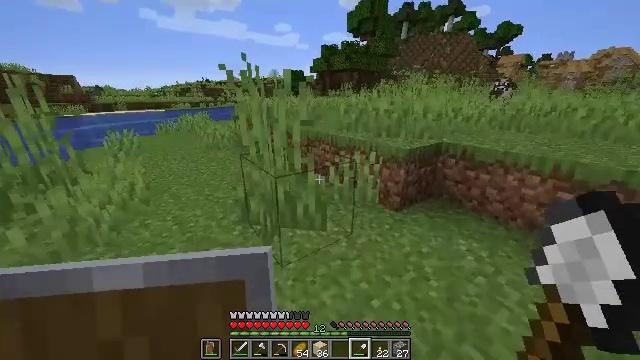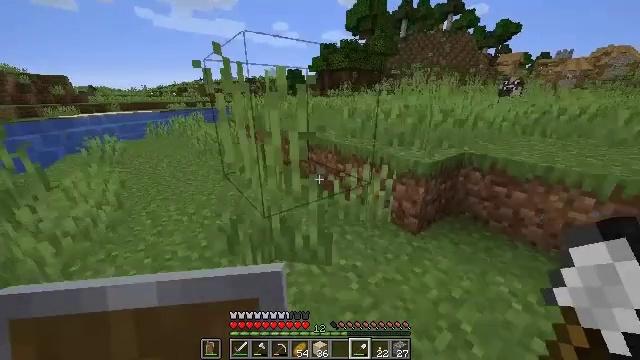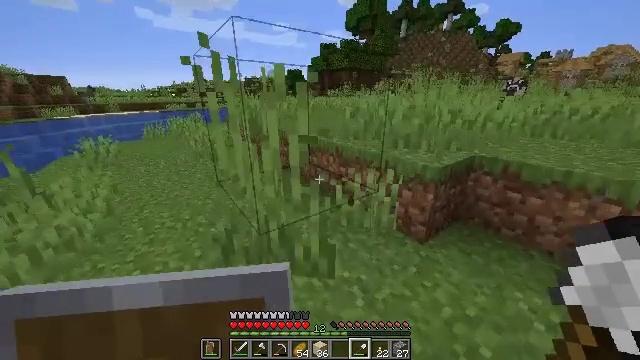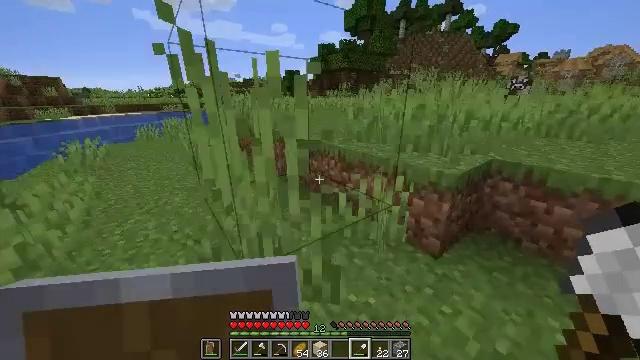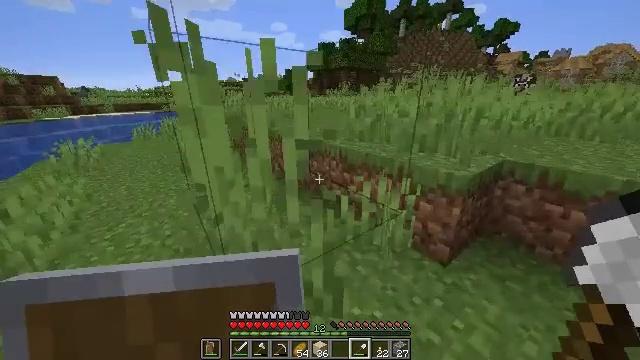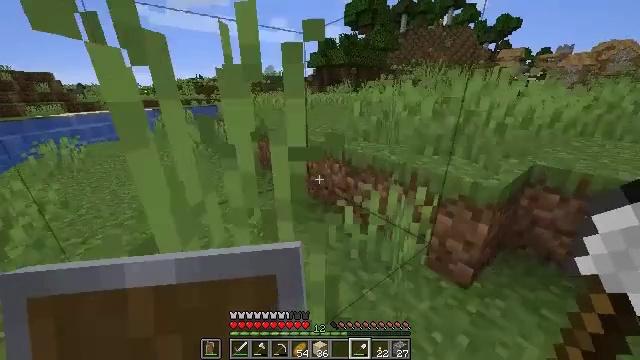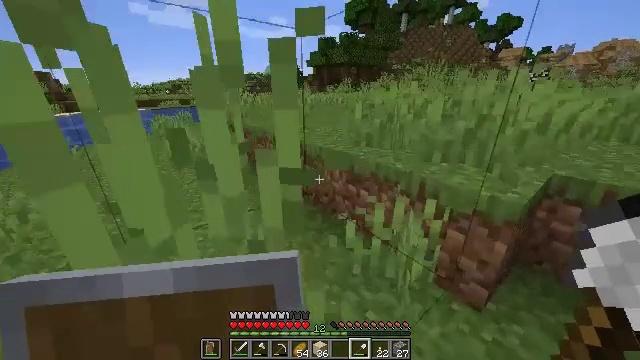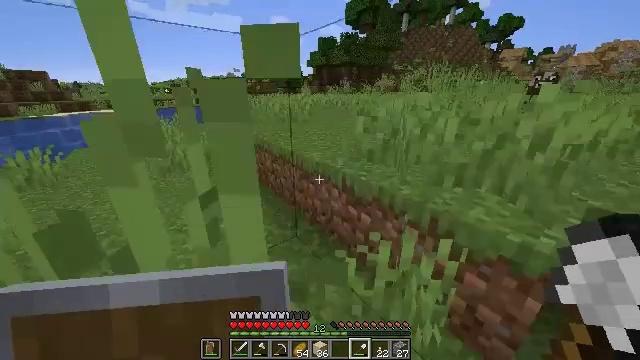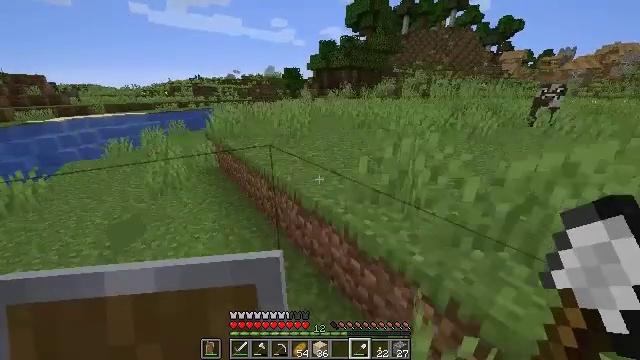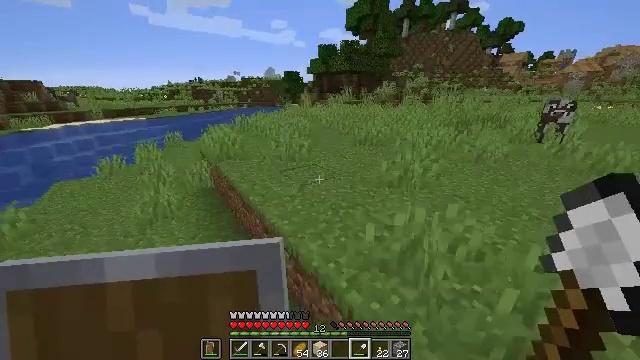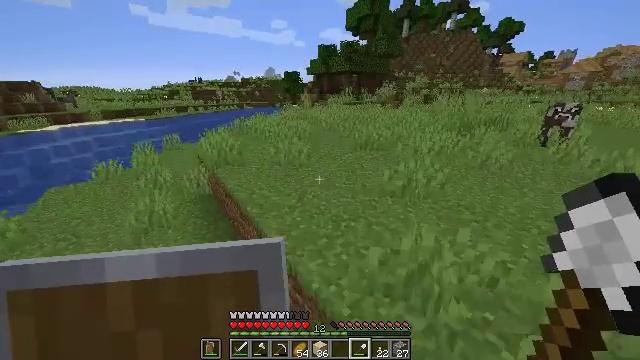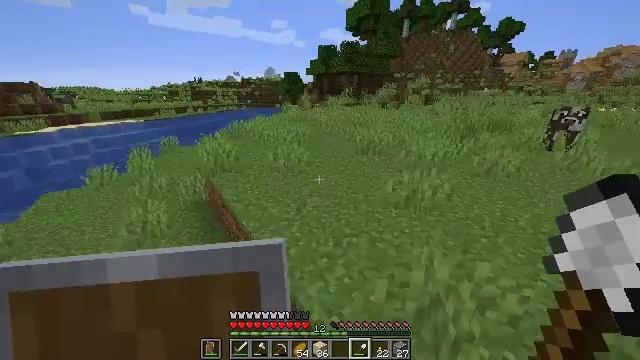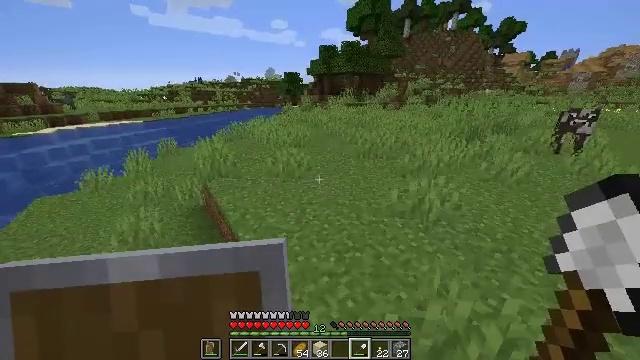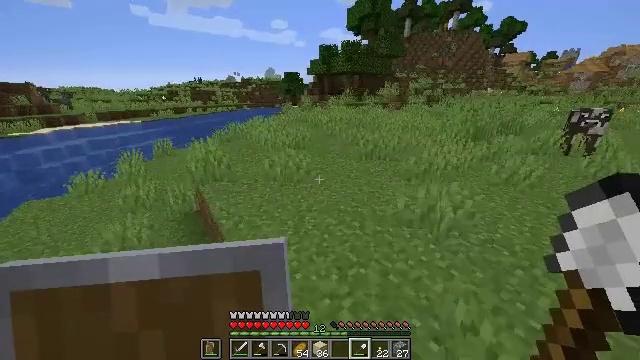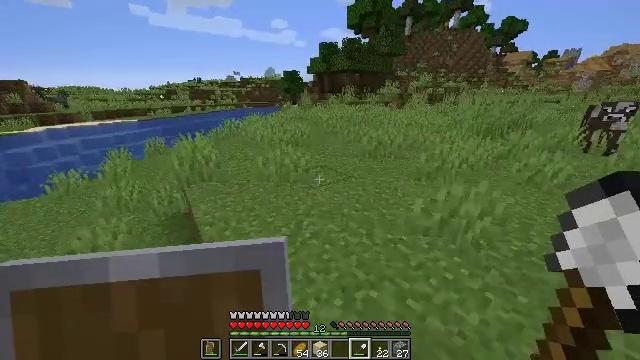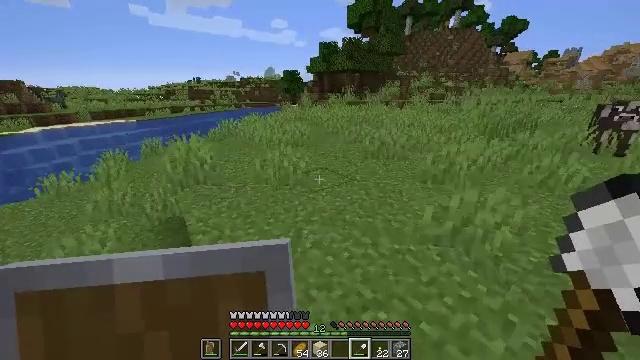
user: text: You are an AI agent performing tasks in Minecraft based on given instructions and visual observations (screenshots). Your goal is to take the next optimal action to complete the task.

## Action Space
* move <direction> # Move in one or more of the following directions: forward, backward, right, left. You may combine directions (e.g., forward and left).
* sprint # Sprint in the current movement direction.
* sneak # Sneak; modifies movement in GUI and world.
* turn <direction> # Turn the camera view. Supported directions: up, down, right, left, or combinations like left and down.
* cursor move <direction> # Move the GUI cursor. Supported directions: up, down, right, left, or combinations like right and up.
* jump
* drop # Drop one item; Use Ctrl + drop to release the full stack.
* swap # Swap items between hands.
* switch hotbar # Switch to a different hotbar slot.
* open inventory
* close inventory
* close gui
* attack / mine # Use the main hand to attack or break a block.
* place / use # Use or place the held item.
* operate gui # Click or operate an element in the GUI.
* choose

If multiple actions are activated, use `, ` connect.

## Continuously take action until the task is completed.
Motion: motion action
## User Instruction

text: Break the sugar cane.
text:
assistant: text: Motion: move forward
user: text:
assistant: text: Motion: move forward
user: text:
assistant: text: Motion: move forward
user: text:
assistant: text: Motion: move forward
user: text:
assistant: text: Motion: move forward
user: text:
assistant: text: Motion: move forward
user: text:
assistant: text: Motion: move forward, jump
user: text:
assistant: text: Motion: move forward, jump
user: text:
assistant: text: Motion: move forward, jump
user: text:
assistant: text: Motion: move forward, jump
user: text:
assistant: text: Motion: move forward, jump
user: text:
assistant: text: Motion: move forward, jump
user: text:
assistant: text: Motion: move forward, jump
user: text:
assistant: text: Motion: move forward, jump
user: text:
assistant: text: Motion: move forward, jump
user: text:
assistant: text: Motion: move forward, jump
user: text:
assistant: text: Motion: move forward, jump
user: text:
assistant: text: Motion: move forward, jump
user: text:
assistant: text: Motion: move forward, jump
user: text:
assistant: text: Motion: move forward, jump
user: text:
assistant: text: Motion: move forward, jump
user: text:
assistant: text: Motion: move forward, jump
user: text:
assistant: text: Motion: move forward, jump
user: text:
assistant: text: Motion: move forward, turn left, jump
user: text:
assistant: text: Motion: move forward, turn left and down, jump
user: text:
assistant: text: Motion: move forward, turn left, jump
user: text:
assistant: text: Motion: move forward and move right, turn left, jump
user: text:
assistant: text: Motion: move forward and move right, turn left, jump
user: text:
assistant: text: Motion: move forward and move right, jump
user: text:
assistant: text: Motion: move forward and move right, turn left, jump